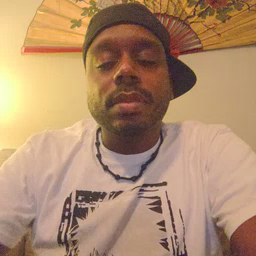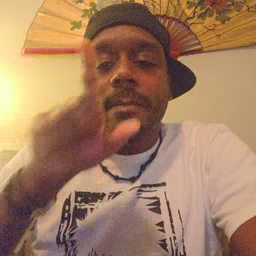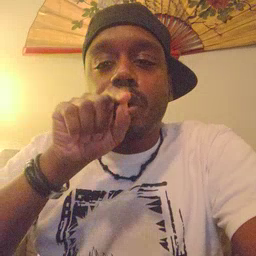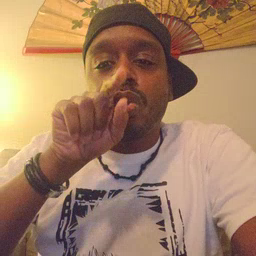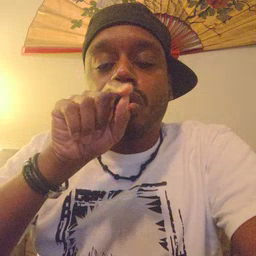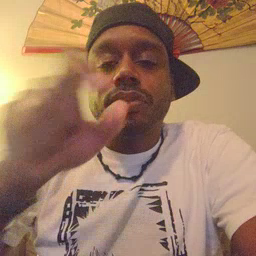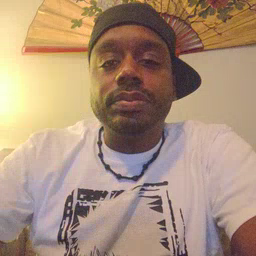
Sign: bird